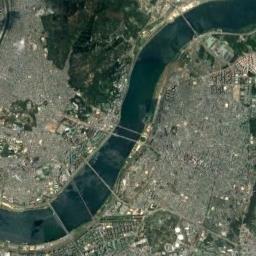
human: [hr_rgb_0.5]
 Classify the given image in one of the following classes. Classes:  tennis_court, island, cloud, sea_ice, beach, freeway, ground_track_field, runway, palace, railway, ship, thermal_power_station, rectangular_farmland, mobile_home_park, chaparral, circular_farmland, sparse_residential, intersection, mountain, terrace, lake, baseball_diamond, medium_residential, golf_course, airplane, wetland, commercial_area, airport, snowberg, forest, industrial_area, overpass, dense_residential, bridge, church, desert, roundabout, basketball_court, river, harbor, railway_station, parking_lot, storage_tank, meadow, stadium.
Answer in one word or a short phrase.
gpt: river